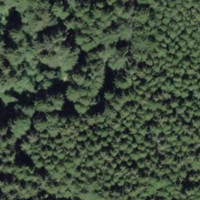
EUNIS habitat code: 43
Species observed at this site:
Caltha palustris